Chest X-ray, AP view. Patient: 44 years old, sex M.
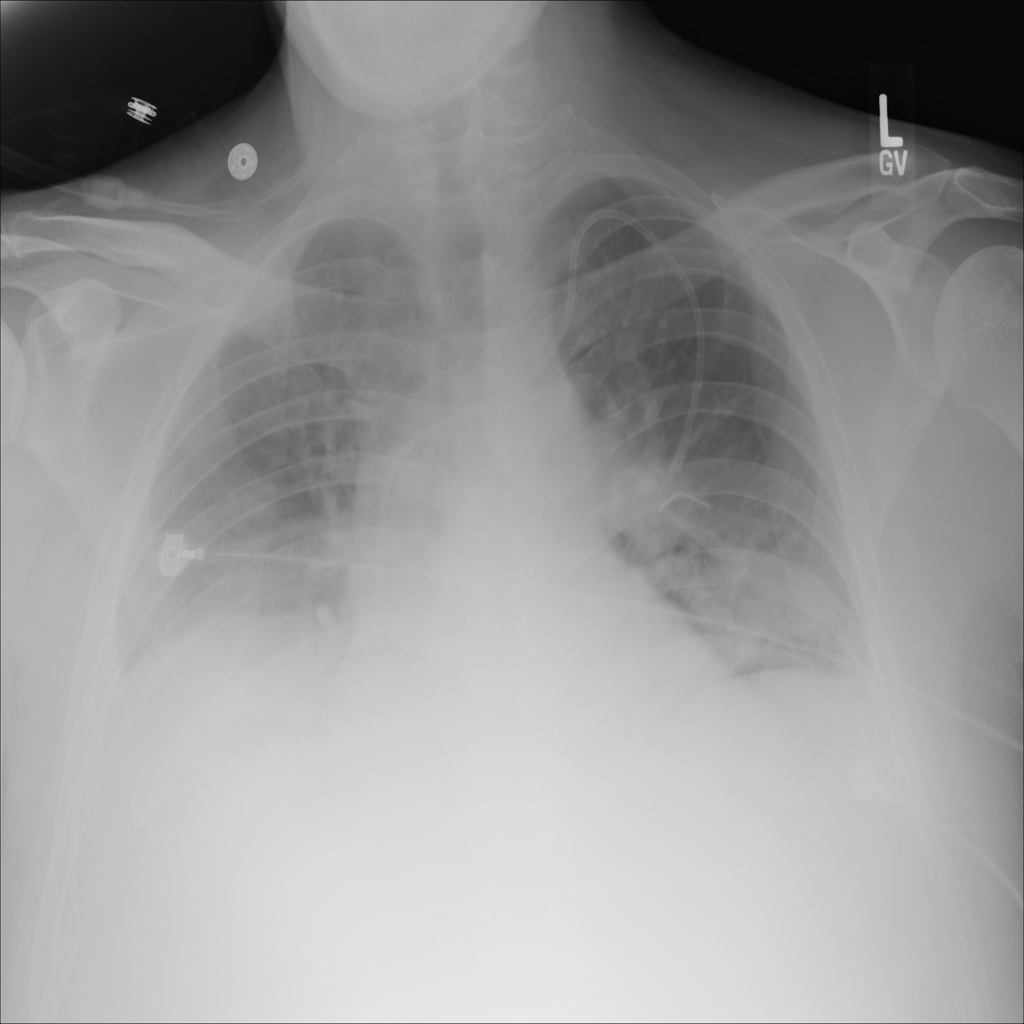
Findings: No Finding